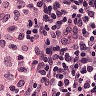
Metastatic tissue present: no